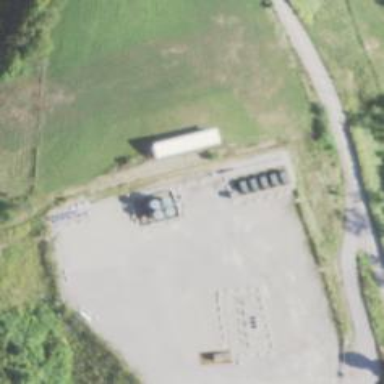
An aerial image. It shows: Storage tank with man-made structure.